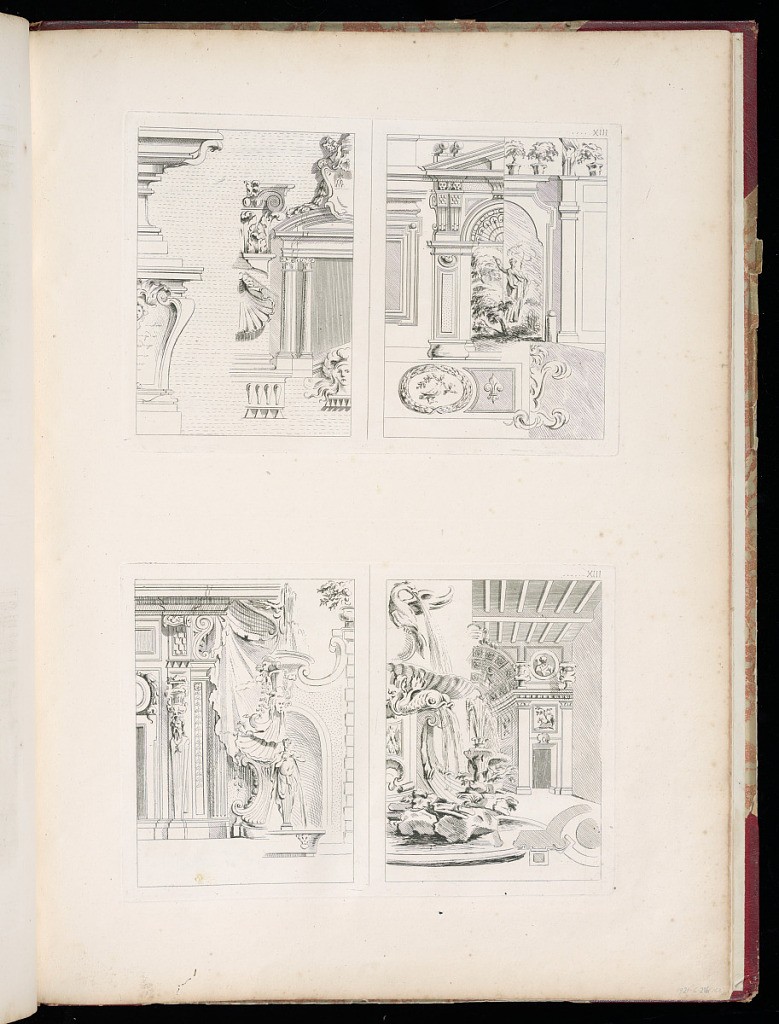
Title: Designs After Architecture
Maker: Gilles-Marie Oppenord, French, 1672–1742
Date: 1749-1761
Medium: Etching and engraving on laid paper
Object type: Bound print
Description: Page printed with two plates (each divided into two) depicting architecture fragments, including facades, pediments, aedicules, cartouches, and an arcade. Both plates are numbered, neither are signed.